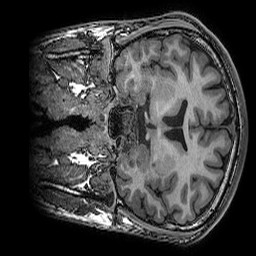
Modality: T1w
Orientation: coronal
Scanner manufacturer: ge
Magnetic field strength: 3 T
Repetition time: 0.008512 s
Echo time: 0.003336 s